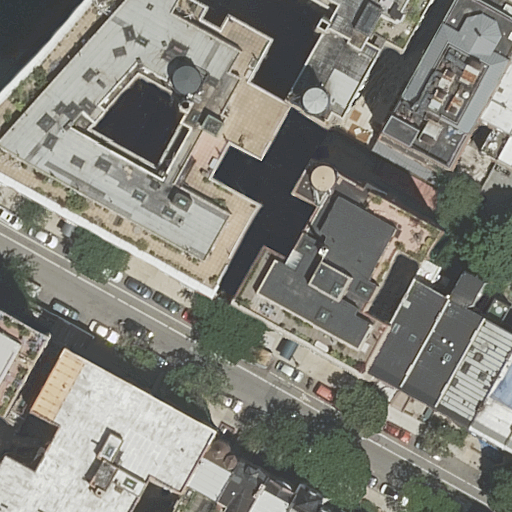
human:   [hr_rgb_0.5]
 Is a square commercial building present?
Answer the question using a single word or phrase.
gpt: no

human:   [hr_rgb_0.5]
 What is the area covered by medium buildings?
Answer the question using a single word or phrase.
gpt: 1123m2

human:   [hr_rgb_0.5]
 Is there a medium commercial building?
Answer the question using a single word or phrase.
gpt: no

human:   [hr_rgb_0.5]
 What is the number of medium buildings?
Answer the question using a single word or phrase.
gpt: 7

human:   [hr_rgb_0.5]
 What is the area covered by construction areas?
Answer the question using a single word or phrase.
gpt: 0m2

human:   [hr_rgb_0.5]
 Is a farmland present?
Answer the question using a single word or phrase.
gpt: no

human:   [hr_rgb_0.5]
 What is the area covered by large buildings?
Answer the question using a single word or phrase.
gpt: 3870m2

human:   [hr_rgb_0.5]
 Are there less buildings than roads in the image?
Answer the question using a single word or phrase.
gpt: no

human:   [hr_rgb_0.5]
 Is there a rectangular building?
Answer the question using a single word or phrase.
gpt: yes

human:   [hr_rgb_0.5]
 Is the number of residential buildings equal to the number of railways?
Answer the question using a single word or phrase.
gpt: no

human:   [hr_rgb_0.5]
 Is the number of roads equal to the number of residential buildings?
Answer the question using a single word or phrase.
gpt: no

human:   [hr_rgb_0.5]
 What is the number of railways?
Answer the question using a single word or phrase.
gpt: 0

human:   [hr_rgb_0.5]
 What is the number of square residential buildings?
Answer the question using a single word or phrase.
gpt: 0

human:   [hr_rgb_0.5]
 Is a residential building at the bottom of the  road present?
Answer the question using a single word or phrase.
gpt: yes

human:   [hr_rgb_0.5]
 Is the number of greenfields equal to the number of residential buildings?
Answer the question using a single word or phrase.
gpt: no

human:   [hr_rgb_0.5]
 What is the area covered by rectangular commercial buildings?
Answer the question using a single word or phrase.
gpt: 0m2

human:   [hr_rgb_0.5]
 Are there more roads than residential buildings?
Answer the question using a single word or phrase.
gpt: no

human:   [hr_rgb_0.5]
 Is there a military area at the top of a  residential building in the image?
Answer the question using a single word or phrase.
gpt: no

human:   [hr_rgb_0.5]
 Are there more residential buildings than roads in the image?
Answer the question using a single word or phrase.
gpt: yes

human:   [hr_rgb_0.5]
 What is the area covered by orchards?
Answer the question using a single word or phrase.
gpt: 0m2

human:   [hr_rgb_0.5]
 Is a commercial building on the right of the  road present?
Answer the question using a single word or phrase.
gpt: no

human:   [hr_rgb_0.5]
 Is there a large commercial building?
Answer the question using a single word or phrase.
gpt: no

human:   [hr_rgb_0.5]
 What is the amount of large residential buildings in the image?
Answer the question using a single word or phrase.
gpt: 3

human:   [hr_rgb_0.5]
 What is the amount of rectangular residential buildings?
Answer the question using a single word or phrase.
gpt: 7

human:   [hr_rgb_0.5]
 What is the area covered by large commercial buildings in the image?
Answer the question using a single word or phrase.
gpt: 0m2

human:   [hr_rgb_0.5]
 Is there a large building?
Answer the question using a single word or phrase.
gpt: yes

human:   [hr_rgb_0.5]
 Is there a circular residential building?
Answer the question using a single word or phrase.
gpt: no

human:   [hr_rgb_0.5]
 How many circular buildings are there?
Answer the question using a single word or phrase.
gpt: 0

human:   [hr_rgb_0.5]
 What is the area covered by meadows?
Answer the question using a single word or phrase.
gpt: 0m2

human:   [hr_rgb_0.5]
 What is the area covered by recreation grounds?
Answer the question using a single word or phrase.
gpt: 0m2

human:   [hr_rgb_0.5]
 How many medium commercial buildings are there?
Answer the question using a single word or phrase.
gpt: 0

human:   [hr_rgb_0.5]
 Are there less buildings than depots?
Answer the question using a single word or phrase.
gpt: no

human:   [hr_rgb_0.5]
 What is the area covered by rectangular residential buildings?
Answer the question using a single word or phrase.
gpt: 489m2

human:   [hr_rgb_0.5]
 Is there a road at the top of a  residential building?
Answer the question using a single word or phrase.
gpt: no

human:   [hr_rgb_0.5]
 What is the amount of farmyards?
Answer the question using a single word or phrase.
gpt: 0

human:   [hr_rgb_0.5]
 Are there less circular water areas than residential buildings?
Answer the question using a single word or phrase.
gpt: yes